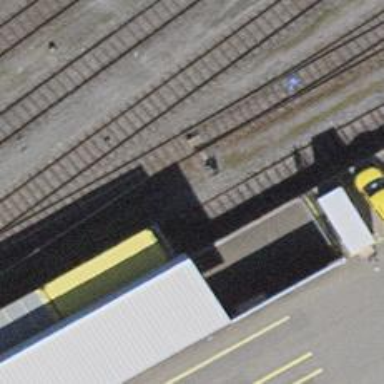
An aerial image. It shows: Railway switch.